Question: I tried to solve this issue with help of other threads but I am getting this error again and again.
Code for focus_border_style_2:
'''
<?xml version="1.0" encoding="utf-8"?>
<shape xmlns:android="http://schemas.android.com/apk/res/android"
android:shape="rectangle"
android:thickness="0dp" >
<stroke
android:width="1dp"
android:color="@color/ApplicationBackground" />
<corners android:radius="1dp" />
<padding
android:bottom="1dp"
android:left="1dp"
android:right="1dp"
android:top="1dp" />
<solid android:color="@color/greenName" />
</shape>
'''
This is the background I am applying to the edittexts and buttons where the problem is occuring.
StackTrace:
'''
org.xmlpull.v1.XmlPullParserException: Binary XML file line #4: invalid drawable tag shape
at android.content.res.ColorStateList.createFromXmlInner(ColorStateList.java:148)
at android.content.res.ColorStateList.createFromXml(ColorStateList.java:131)
at android.content.res.BridgeTypedArray.getColorStateList(BridgeTypedArray.java:301)
at android.widget.TextView.<init>(TextView.java:987)
at android.widget.TextView.<init>(TextView.java:629)
at android.widget.TextView.<init>(TextView.java:625)
at sun.reflect.GeneratedConstructorAccessor6.newInstance(Unknown Source)
at sun.reflect.DelegatingConstructorAccessorImpl.newInstance(DelegatingConstructorAccessorImpl.java:45)
at java.lang.reflect.Constructor.newInstance(Constructor.java:408)
at android.view.LayoutInflater.createView(LayoutInflater.java:607)
at android.view.BridgeInflater.onCreateView(BridgeInflater.java:82)
at android.view.LayoutInflater.onCreateView(LayoutInflater.java:682)
at android.view.LayoutInflater.createViewFromTag(LayoutInflater.java:741)
at android.view.BridgeInflater.createViewFromTag(BridgeInflater.java:128)
at android.view.LayoutInflater.rInflate_Original(LayoutInflater.java:806)
at android.view.LayoutInflater_Delegate.rInflate(LayoutInflater_Delegate.java:64)
at android.view.LayoutInflater.rInflate(LayoutInflater.java:782)
at android.view.LayoutInflater.rInflate_Original(LayoutInflater.java:809)
at android.view.LayoutInflater_Delegate.rInflate(LayoutInflater_Delegate.java:64)
at android.view.LayoutInflater.rInflate(LayoutInflater.java:782)
at android.view.LayoutInflater.inflate(LayoutInflater.java:504)
at android.view.LayoutInflater.inflate(LayoutInflater.java:385)
at com.android.layoutlib.bridge.impl.RenderSessionImpl.inflate(RenderSessionImpl.java:400)
at com.android.layoutlib.bridge.Bridge.createSession(Bridge.java:332)
at com.android.ide.common.rendering.LayoutLibrary.createSession(LayoutLibrary.java:332)
at com.android.ide.eclipse.adt.internal.editors.layout.gle2.RenderService.createRenderSession(RenderService.java:517)
at com.android.ide.eclipse.adt.internal.editors.layout.gle2.GraphicalEditorPart.renderWithBridge(GraphicalEditorPart.java:1584)
at com.android.ide.eclipse.adt.internal.editors.layout.gle2.GraphicalEditorPart.recomputeLayout(GraphicalEditorPart.java:1309)
at com.android.ide.eclipse.adt.internal.editors.layout.gle2.GraphicalEditorPart$ReloadListener.reloadLayoutSwt(GraphicalEditorPart.java:1817)
at com.android.ide.eclipse.adt.internal.editors.layout.gle2.GraphicalEditorPart$ReloadListener.access$0(GraphicalEditorPart.java:1755)
at com.android.ide.eclipse.adt.internal.editors.layout.gle2.GraphicalEditorPart$ReloadListener$1.run(GraphicalEditorPart.java:1749)
at org.eclipse.swt.widgets.RunnableLock.run(RunnableLock.java:35)
at org.eclipse.swt.widgets.Synchronizer.runAsyncMessages(Synchronizer.java:135)
at org.eclipse.swt.widgets.Display.runAsyncMessages(Display.java:3529)
at org.eclipse.swt.widgets.Display.readAndDispatch(Display.java:3182)
at org.eclipse.ui.internal.Workbench.runEventLoop(Workbench.java:2701)
at org.eclipse.ui.internal.Workbench.runUI(Workbench.java:2665)
at org.eclipse.ui.internal.Workbench.access$4(Workbench.java:2499)
at org.eclipse.ui.internal.Workbench$7.run(Workbench.java:679)
at org.eclipse.core.databinding.observable.Realm.runWithDefault(Realm.java:332)
at org.eclipse.ui.internal.Workbench.createAndRunWorkbench(Workbench.java:668)
at org.eclipse.ui.PlatformUI.createAndRunWorkbench(PlatformUI.java:149)
at org.eclipse.ui.internal.ide.application.IDEApplication.start(IDEApplication.java:124)
at org.eclipse.equinox.internal.app.EclipseAppHandle.run(EclipseAppHandle.java:196)
at org.eclipse.core.runtime.internal.adaptor.EclipseAppLauncher.runApplication(EclipseAppLauncher.java:110)
at org.eclipse.core.runtime.internal.adaptor.EclipseAppLauncher.start(EclipseAppLauncher.java:79)
at org.eclipse.core.runtime.adaptor.EclipseStarter.run(EclipseStarter.java:353)
at org.eclipse.core.runtime.adaptor.EclipseStarter.run(EclipseStarter.java:180)
at sun.reflect.NativeMethodAccessorImpl.invoke0(Native Method)
at sun.reflect.NativeMethodAccessorImpl.invoke(NativeMethodAccessorImpl.java:62)
at sun.reflect.DelegatingMethodAccessorImpl.invoke(DelegatingMethodAccessorImpl.java:43)
at java.lang.reflect.Method.invoke(Method.java:483)
at org.eclipse.equinox.launcher.Main.invokeFramework(Main.java:629)
at org.eclipse.equinox.launcher.Main.basicRun(Main.java:584)
at org.eclipse.equinox.launcher.Main.run(Main.java:1438)
'''
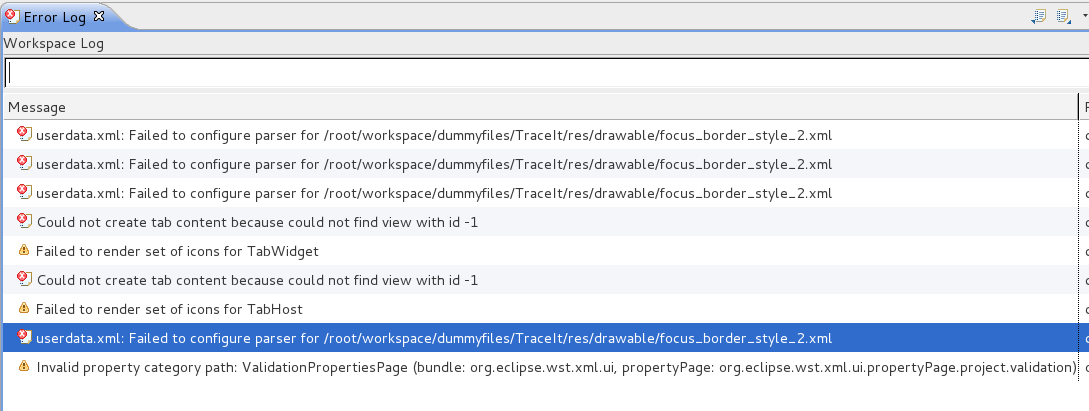
Answer: From your stack trace, the error at hand appears to be:
'''
org.xmlpull.v1.XmlPullParserException: Binary XML file line #4: invalid drawable tag shape
'''
There may be additional issues happening here, but it's probably a good idea to take out the 'android:thickness="0dp"' line in your 'focus_border_style_2.xml' file.
This is because the <URL> as shown under the following section:
> The following attributes are used only when android:shape="ring"'android:thickness' ...
After taking out the 'android:thickness="0dp"' line, your code might look like this:
'''
<?xml version="1.0" encoding="utf-8"?>
<shape
xmlns:android="http://schemas.android.com/apk/res/android"
android:shape="rectangle" >
<corners
android:radius="1dp" />
<padding
android:left="1dp"
android:top="1dp"
android:right="1dp"
android:bottom="1dp" />
<solid
android:color="@color/greenName" />
<stroke
android:width="1dp"
android:color="@color/ApplicationBackground" />
</shape>
'''